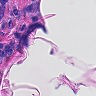
Metastatic tissue present: yes